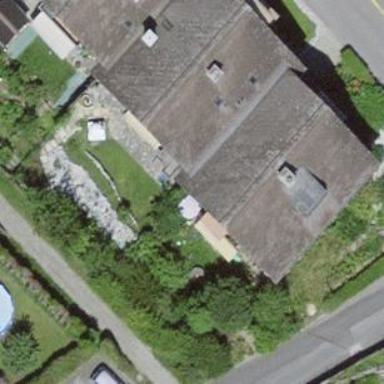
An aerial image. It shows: Terrace building.